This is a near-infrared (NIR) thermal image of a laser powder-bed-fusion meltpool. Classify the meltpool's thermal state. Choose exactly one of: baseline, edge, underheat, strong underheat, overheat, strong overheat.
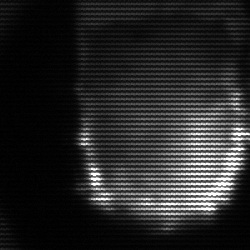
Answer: baseline